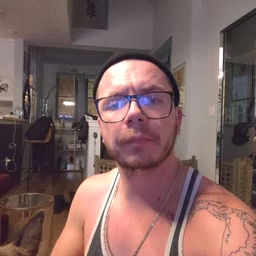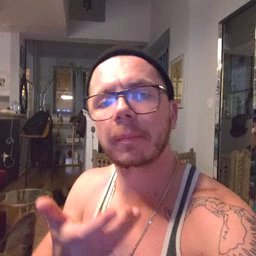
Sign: pizza